Question: I want to draw circle in center of screen, but I'm getting something like this:

I'm using this code to draw this circle.
'''
public void onCreate(Bundle savedInstanceState) {
super.onCreate(savedInstanceState);
setContentView(R.layout.main);
Display display = getWindowManager().getDefaultDisplay();
int width = display.getWidth();
int height = display.getHeight();
Bitmap bmp = Bitmap.createBitmap(width, height, Bitmap.Config.ARGB_4444);
Canvas c = new Canvas(bmp);
RectF rect = new RectF(0,0,width,width);
drawCircle(rect, c, width, height);
ImageView img = (ImageView) findViewById(R.id.imageView1);
img.setImageBitmap(bmp);
img.setScaleType(ScaleType.FIT_CENTER);
}
private void drawCircle(RectF rect, Canvas c, int width, int height) {
Paint paint = new Paint();
paint.setARGB(255, 255 , 10, 21);
paint.setStrokeWidth(10);
paint.setAntiAlias(true);
paint.setStrokeCap(Paint.Cap.BUTT);
paint.setStyle(Paint.Style.STROKE);
int radius;
if(width < height)
radius = width/2;
else
radius = height/2;
c.drawCircle(width/2, height/2, radius, paint);
}
'''
I don't understand why it's cut at sides even though I use size of screen to draw it, so it should perfectly fit it.
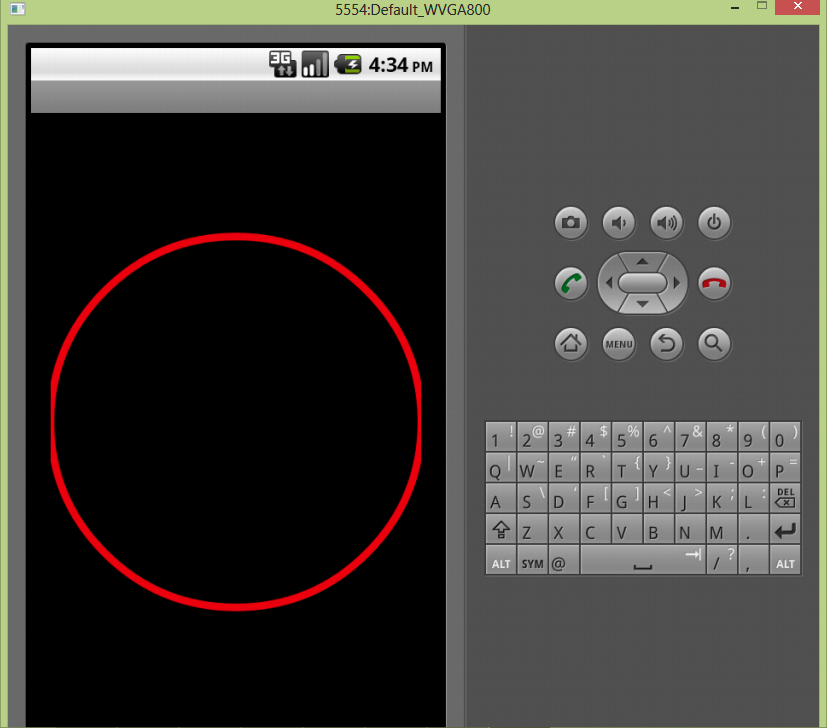
Answer: You didn't account for the thickness of the line (strokeWidth). You drew a circle assuming it had 0 thickness, so the "actual" circle IS touching the edges of the screen, but since you used a thick paintbrush, some of the paint leaked past the edge.